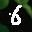
Label: 6